Interaction volume radius: 5 \u00c5
Interaction volume height: 30 \u00c5
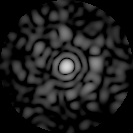
Disorder parameter: 0.8509